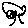
Label: tree